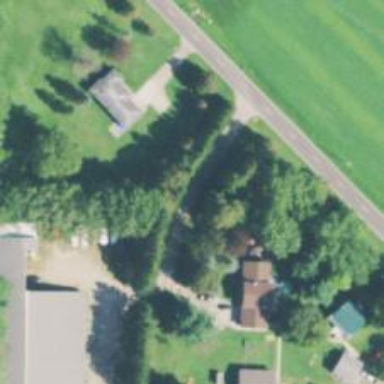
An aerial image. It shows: Driveway leading to service road.